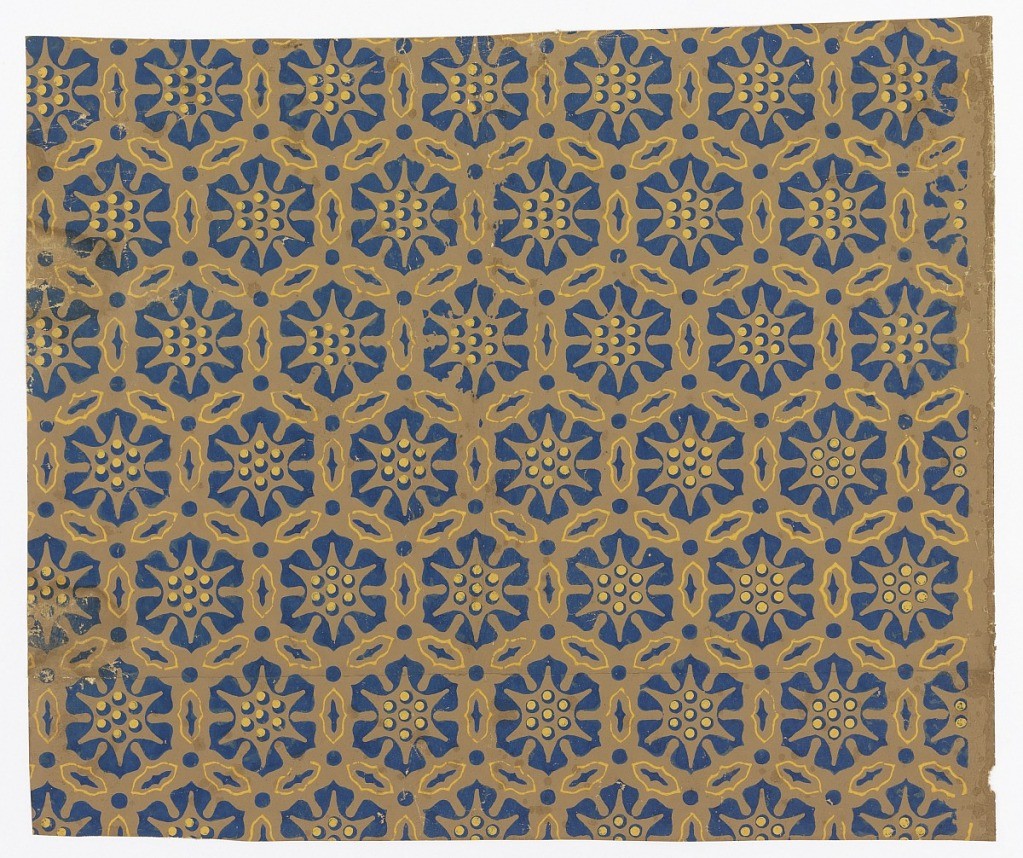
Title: Sidewall
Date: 1800
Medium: Block-printed on joined sheets
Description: All-over pattern of stylized hexagonal rosettes separated by stylized leaves and dots in a continuous hexagonal design. Blue and yellow on brown.